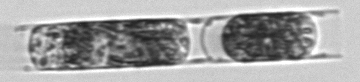
Label: Hemiaulus